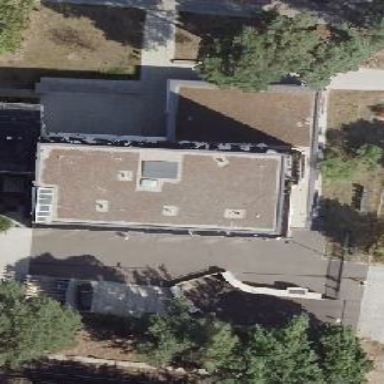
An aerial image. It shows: Apartment building with flat roof.